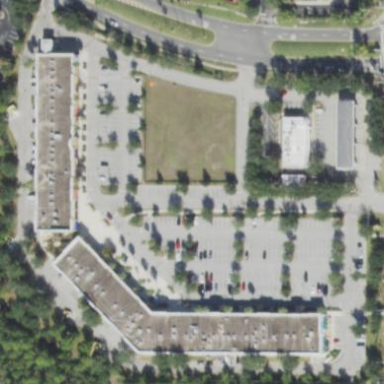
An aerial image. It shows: Retail area.